Interaction volume radius: 5 \u00c5
Interaction volume height: 15 \u00c5
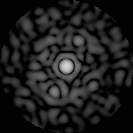
Disorder parameter: 0.787